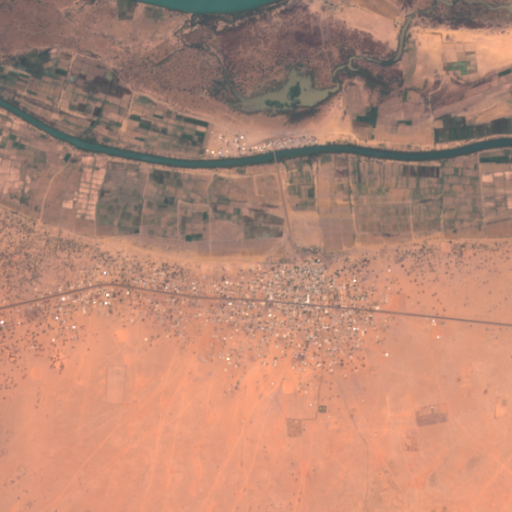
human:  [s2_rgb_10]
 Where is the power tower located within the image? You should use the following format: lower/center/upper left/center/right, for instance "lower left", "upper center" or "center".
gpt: The power tower is located in the lower of the image.
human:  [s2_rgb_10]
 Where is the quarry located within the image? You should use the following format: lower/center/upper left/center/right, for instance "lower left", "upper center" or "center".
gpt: The quarry is located in the lower right of the image.
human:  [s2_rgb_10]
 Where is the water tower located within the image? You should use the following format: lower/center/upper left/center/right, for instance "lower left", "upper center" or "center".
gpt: The water tower is located in the lower center of the image.
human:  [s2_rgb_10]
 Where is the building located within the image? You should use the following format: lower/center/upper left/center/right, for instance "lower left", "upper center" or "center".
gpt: There is no building in the image.